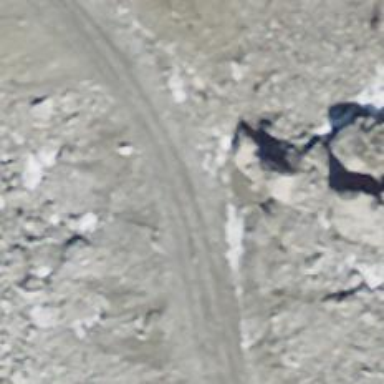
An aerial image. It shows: Gravel track with grade 3 tracktype.